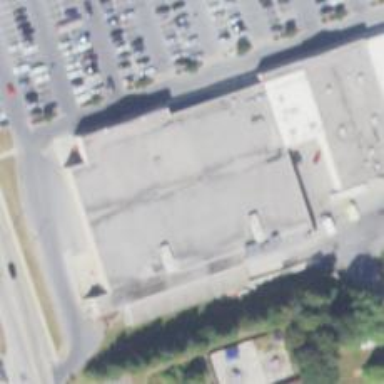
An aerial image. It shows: Supermarket.